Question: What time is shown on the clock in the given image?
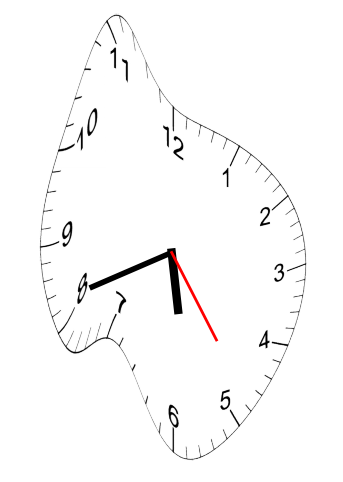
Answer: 05:41:24